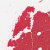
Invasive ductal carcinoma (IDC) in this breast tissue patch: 0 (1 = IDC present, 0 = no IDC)